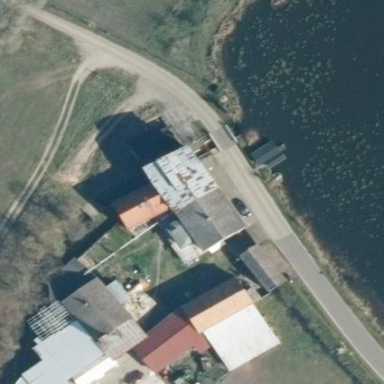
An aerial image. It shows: Building.